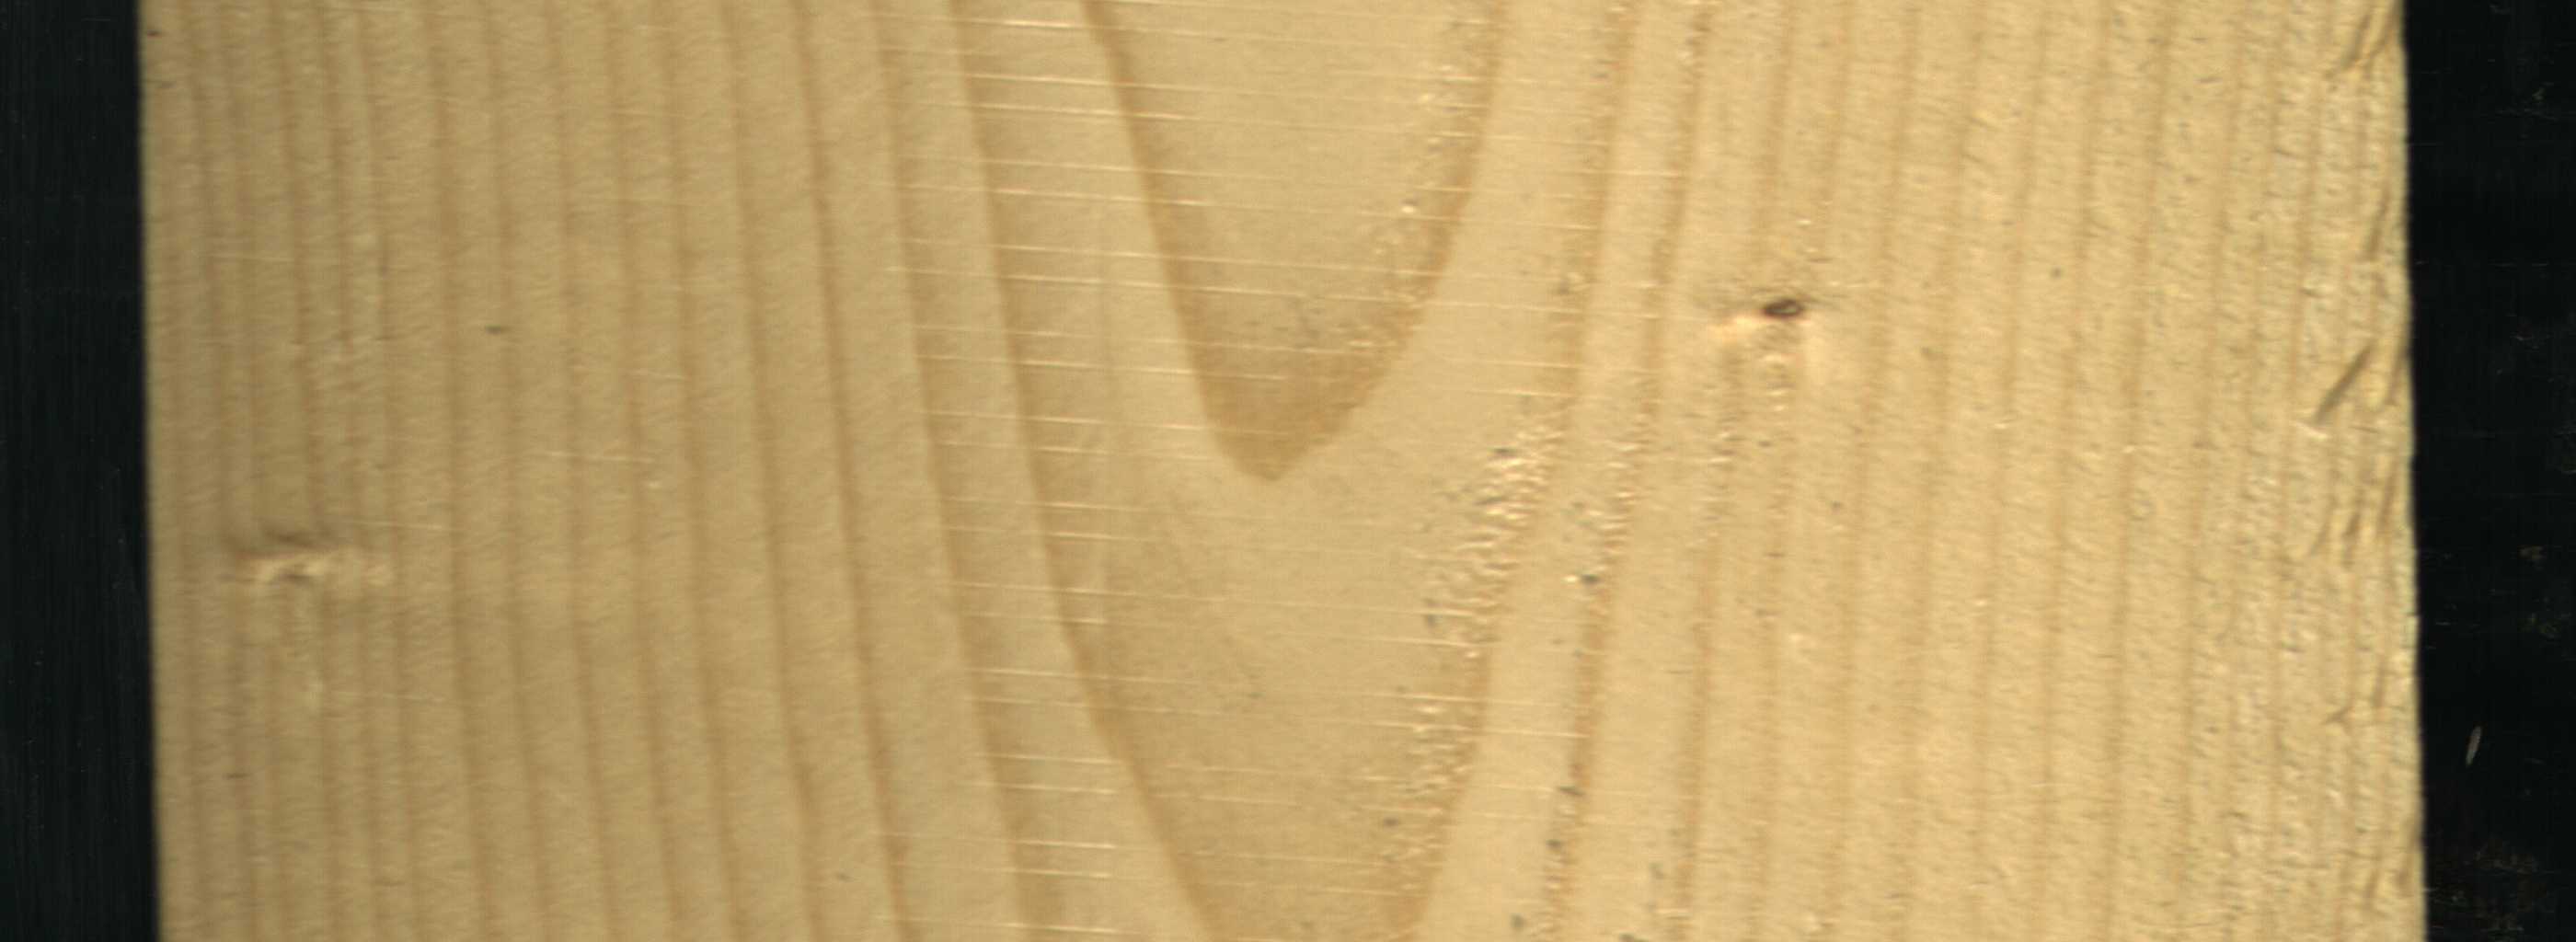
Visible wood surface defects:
Live_Knot